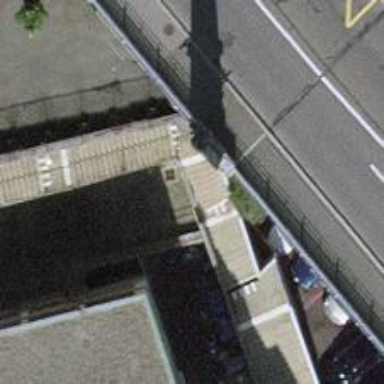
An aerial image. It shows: Road with steps.